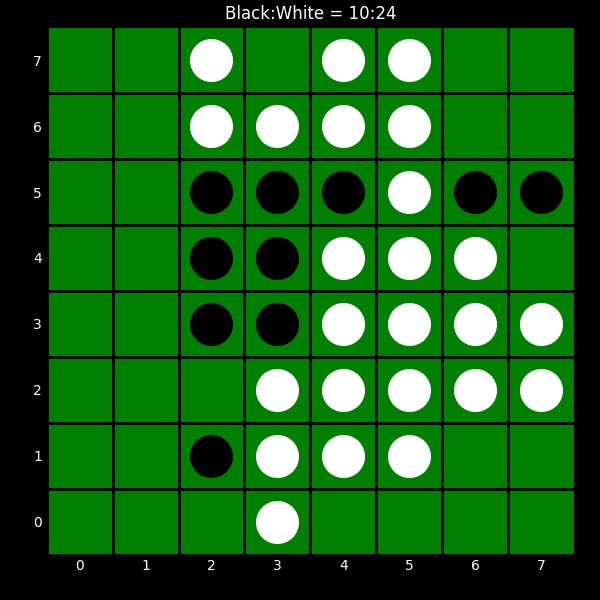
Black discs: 10
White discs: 24